Question: Example piecewise wise function:
'''
f[x_]:=Piecewise[{{x^2, 0<x<1-epsilon},{x,1<x<2-epsilon},{2,x>2}}]
'''
Is there a way to connect these parts in interval epsilon, so I get a smooth function?
EDIT: By smooth, I don't mean it needs to be derivable in point of connection, just that in some numerical work it looks like a "natural" connection.
EDIT2:
Two black circles represent the points where lies the problem. I'd like it to look like a derivable function (although it doesn't need to be in rigor mathematical sense, but I don't want these two spikes). Red circle represents the part where it looks good.

What I could do is do this by nonlinear fitting the [x-epsilon, x+epsilon], but I was hoping that there was an easier way with piecewise function.
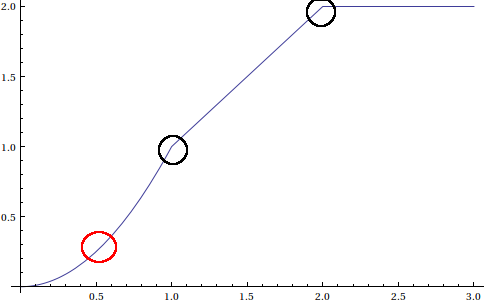
Answer: At first, given a function we should define it precisely on the whole range '{x,0,2}', ie. its values on ranges '1-epsilon <= x < 1' and '2 - epsilon <= x < 2'.

The easiest way is to define 'f1[x]' piecewise linear on the both ranges, however the resulting function wouldn't be differentiable on the gluing points, and it would involve spikes.
To prevent such a situation we should choose (in this case) at least third order polynomials there:
'''
P[x_] := a x^3 + b x^2 + c x + d
'''
and glue them together with 'f[x]' assuming "gluing conditions" (equality of functions at given points as well as of their first derivatives) ie. solve resulting equations :
'''
W[x_, eps_]:= P[x]//. Flatten@Solve[{#^2 == P[#],
1 == P[1],
2# == 3a#^2 +2b# +c,
1 == 3a +2b +c}, {a, b, c, d}]&@(1-eps)
Z[x_, eps_]:= P[x]//. Flatten@Solve[{# == P[#],
2 == P[2],
1 == 3a#^2 +2b# +c,
0 == 12a +4b +c}, {a, b, c, d}]&@(2-eps)
'''
To visualise the resuls we can take advantege of 'Manipulate' :
'''
f1[x_, eps_]:= Piecewise[{{x^2, 0 < x < 1 -eps}, {W[x, eps], 1 -eps <= x < 1},
{ x , 1 <= x < 2 -eps}, {Z[x, eps], 2 -eps <= x < 2},
{ 2 , x >=2}}];
Manipulate[ Plot[f1[x, eps], {x, 0, 2.3},
PlotRange -> {0, 2.3}, ImageSize->{650,650}]
//Quiet, {eps, 0, 1}]
'''
Depending on 'epsilon > 0' we get differentiable functions 'f1', while for 'epsilon = 0' 'f1' is not differentiable at two points.
'''
Plot[f1[x, eps]/. eps -> .4, {x, 0, 2.3}, PlotRange -> {0, 2.3},
ImageSize -> {500, 500}, PlotStyle -> {Blue, Thick}]
'''

If we wanted f1 to be a smooth function (infinitely differentiable) we should play around defining 'f1' in range '[1 - epsilon <= x < 1)' with a transcendental function, something like for example 'Exp[1/(x-1)]' etc.